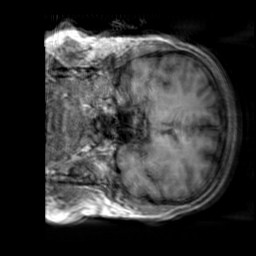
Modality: T1w
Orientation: coronal
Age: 30
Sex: female
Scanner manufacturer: siemens
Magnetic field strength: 3 T
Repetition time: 2.3 s
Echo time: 0.00303 s